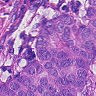
Metastatic tissue present: yes